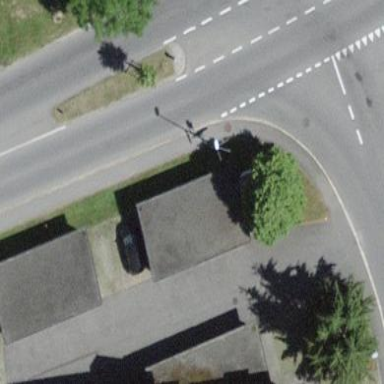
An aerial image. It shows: View of roof of building.